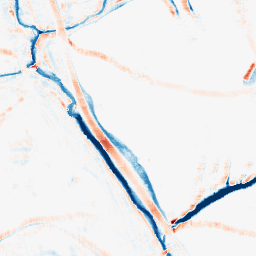
Category: morphological
Decomposition family: morphological_rect
Decomposition parameters: operation: average
width: 10
height: 10
Upsampling method: quintic
Upsampling parameters: scale: 8
Upsampling scale: 8